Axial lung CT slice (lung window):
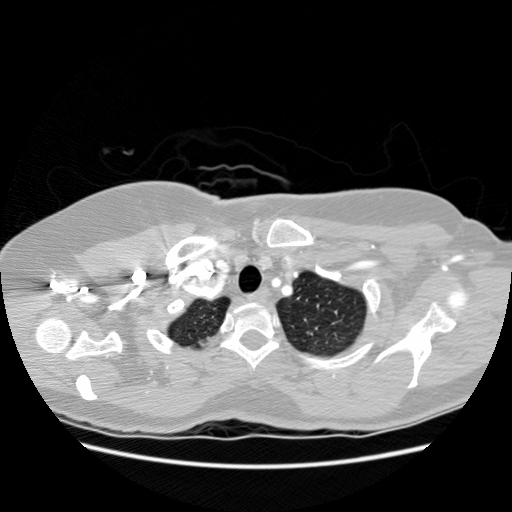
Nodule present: no